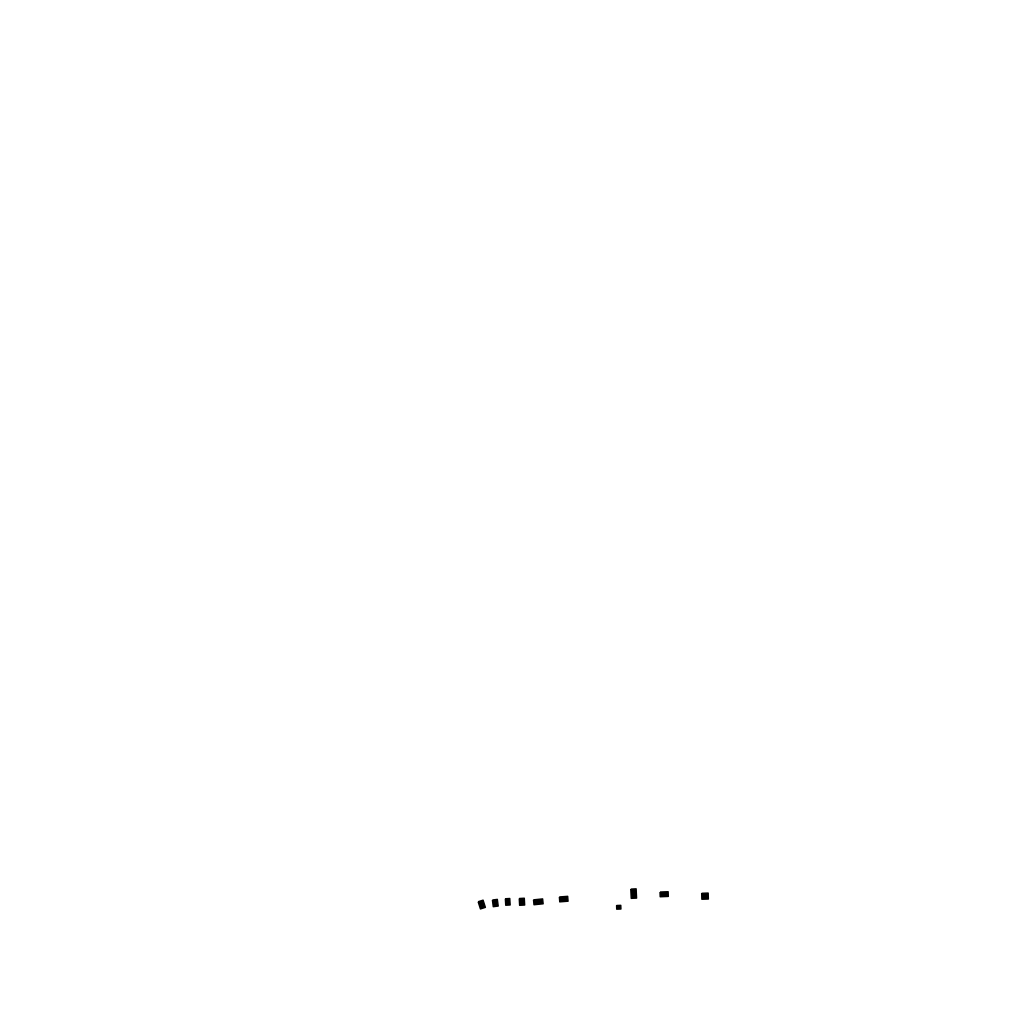
Tags: overhead vector_map, residential, individual_rise, density_1, Building, 1.0 km²